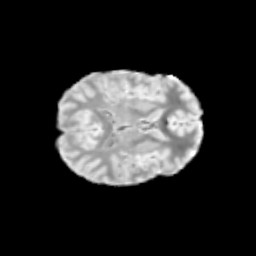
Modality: T2w
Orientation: axial
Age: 12
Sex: female
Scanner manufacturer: siemens
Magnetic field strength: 3 T
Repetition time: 3.8 s
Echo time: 0.07 s